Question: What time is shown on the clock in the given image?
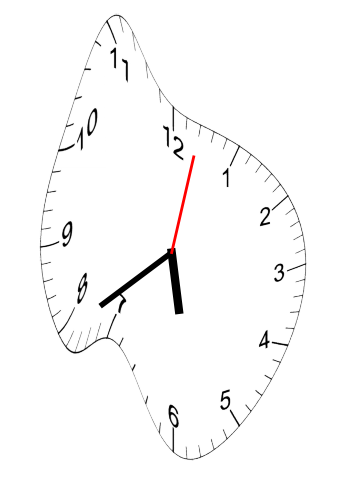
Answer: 05:39:02